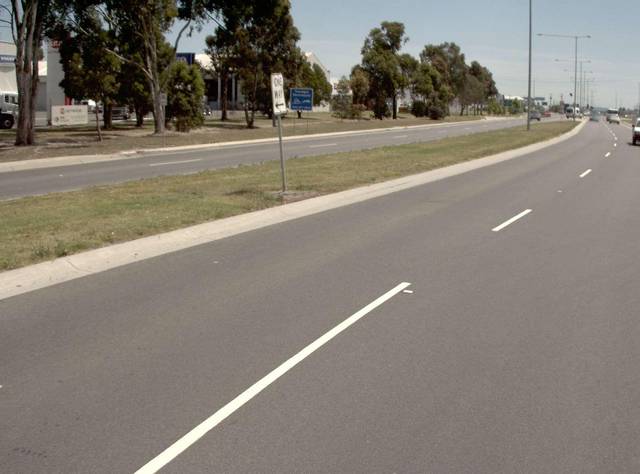
Region: Australia
Coordinates: -38.19, 146.565